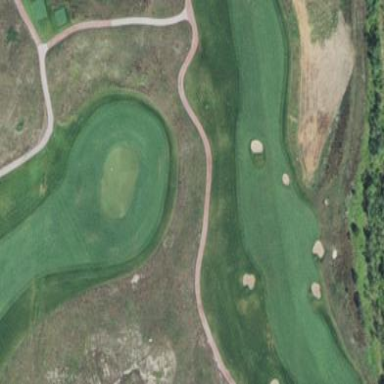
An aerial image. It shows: Grassy area designated as golf fairway.